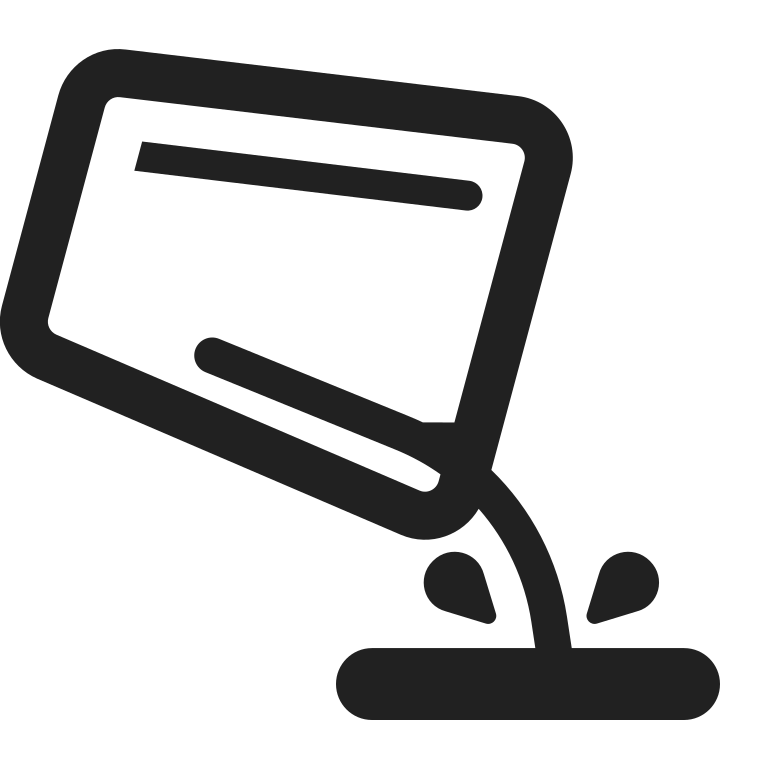
pouring liquid high contrast